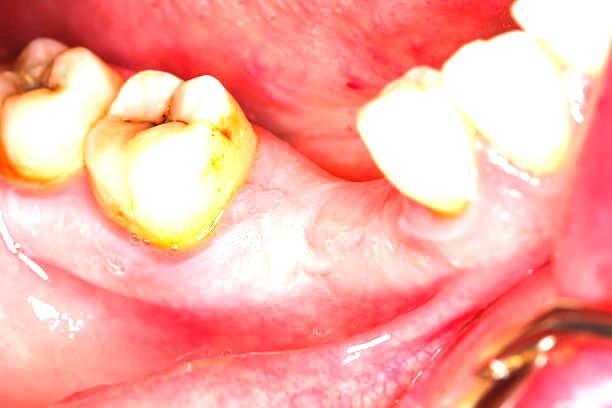
Condition: Gingivitis